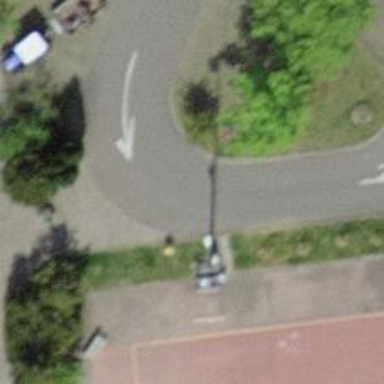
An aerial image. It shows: Asphalt parking aisle road for service vehicles.